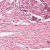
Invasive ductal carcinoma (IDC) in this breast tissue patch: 1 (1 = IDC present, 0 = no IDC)